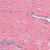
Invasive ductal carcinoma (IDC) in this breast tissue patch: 0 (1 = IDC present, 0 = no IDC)